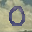
Label: 0